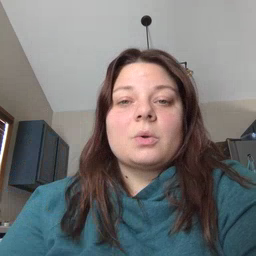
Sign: radio